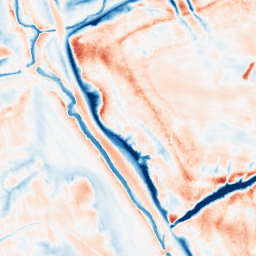
Category: edge_preserving
Decomposition family: guided
Decomposition parameters: radius: 8
eps: 1
Upsampling method: sinc_hamming
Upsampling parameters: scale: 8
kernel_size: 16
Upsampling scale: 8